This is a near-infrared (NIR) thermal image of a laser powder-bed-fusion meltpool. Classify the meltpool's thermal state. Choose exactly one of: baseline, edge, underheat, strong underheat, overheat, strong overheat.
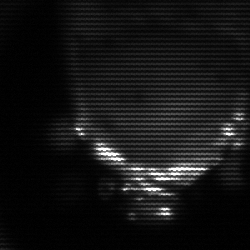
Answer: edge